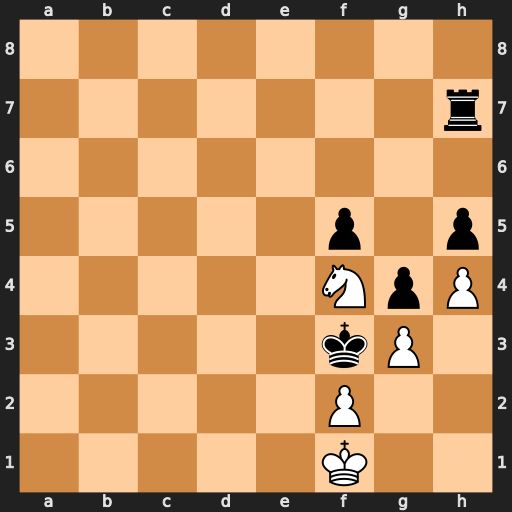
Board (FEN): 8/7r/8/5p1p/5NpP/5kP1/5P2/5K2
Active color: w
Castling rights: -
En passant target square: -
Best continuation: Ne6 Ke4 Ng5+